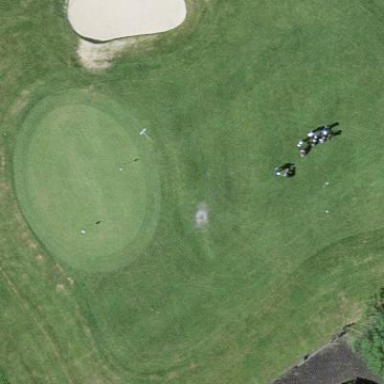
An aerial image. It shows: Practice golf area.